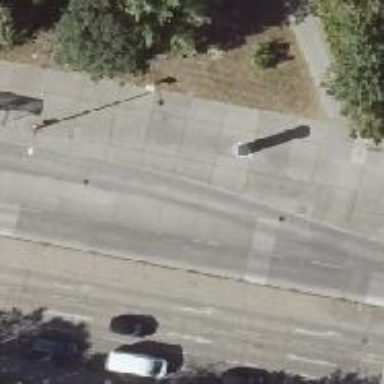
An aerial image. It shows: Column used for advertising.